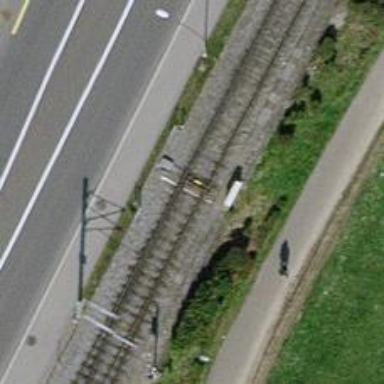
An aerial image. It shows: Light rail track with single electrified contact line.